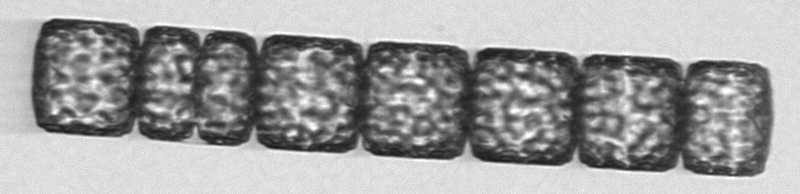
Label: Lauderia_annulata